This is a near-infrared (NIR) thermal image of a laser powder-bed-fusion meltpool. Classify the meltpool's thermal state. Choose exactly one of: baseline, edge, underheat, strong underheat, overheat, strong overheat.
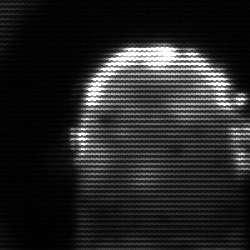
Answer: baseline